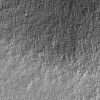
Atmospheric dust classification: not_dusty